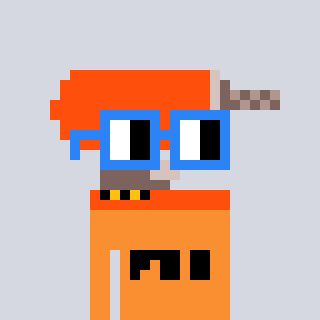
a pixel art character with square blue glasses, a drill-shaped head and a orange-colored body on a cool background